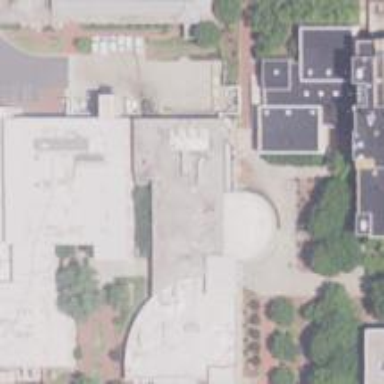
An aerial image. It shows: University building.